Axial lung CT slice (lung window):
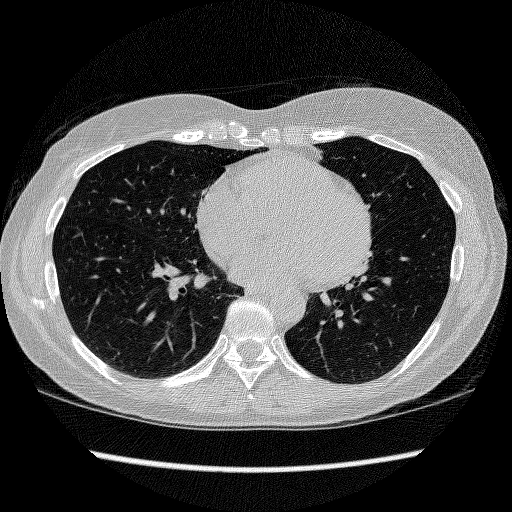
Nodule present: no